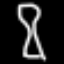
Label: hourglass